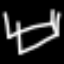
Label: bed